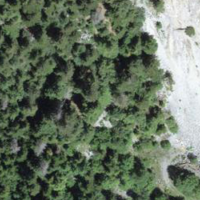
EUNIS habitat code: 23
Species observed at this site:
Petasites albus